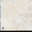
Piece: xx